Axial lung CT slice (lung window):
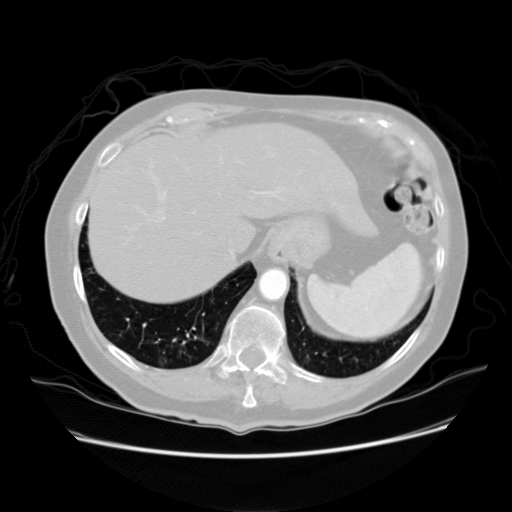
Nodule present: no